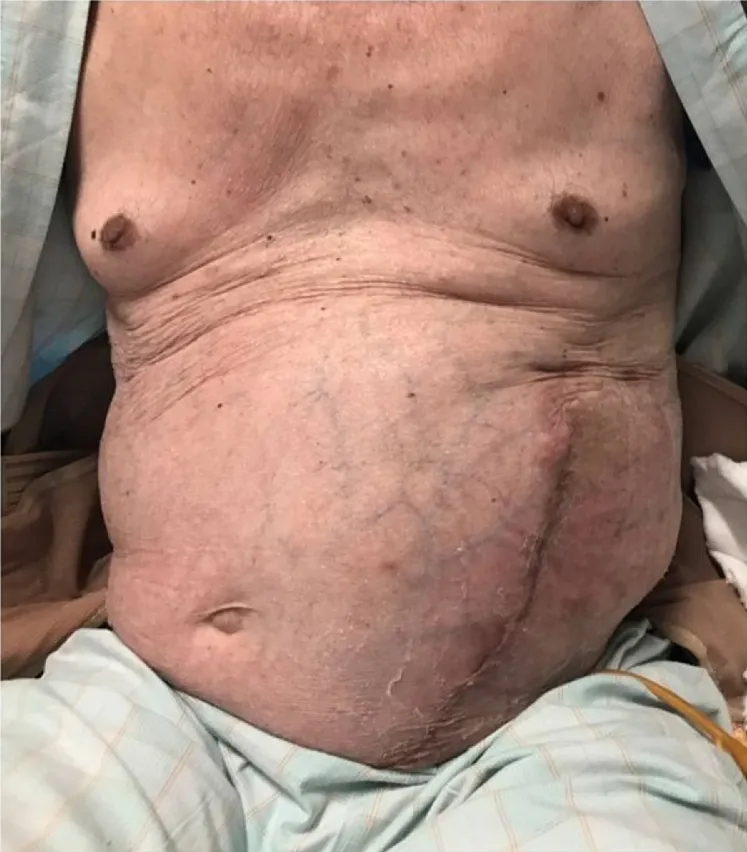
Final wound appearance. The wound is clear without infection and dehiscence at discharge.
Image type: medical_photograph (skin_photograph)